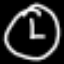
Label: clock